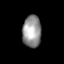
Tissue: skin
Cell type: Epithelial cells
Senescence score: 0.2674
Nuclear area (px): 587
Mean DAPI intensity: 148.424